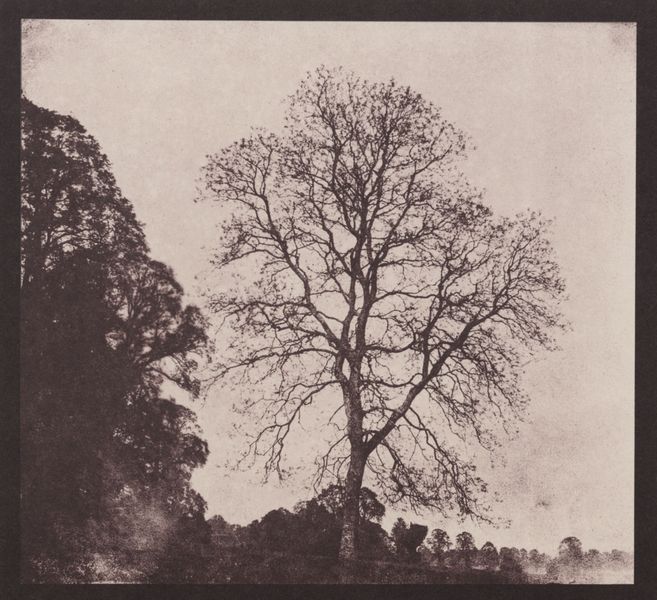
Titel: Esche im Park von Ugbrook
Künstler: William Henry Fox Talbot
Standort: Lacock (UK)
Institution: Sammlung Lacock
Schlagwörter: baum, blätter, dunkel, himmel, laub, schatten, weiß, wolken, bäume, fluss, landschaft, see, äste, abend, braun, grau, hell, holz, licht, nacht, schwarz, wolke, alt, rahmen, ast, baumstamm, birke, dämmerung, ferne, horizont, morgen, natur, stamm, zweige, busch, büsche, krone, wald, anhöhe, aussicht, sommer, düster, verlassen, dunst, grafik, graphik, lila, nebel, violett, kahl, herbst, winter, sepia, finster, baumkrone, menschenleer, unscharf, foto, fotografie, photographie, krank, links, zweig, moos, lichtung, groß, schwarz-weiß, stich, photo, schnit, moor, geäst, bran, fotographie, aufnahme, bräunlich, büsch, verblichen, neben, weige, keine blätter, sepa, morgenb, pr0fil, pherbst, feuchte